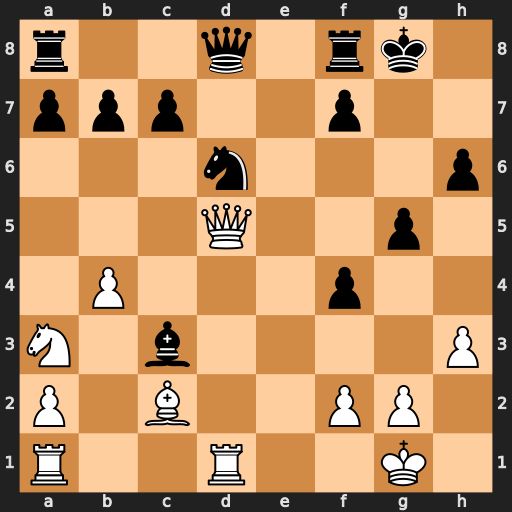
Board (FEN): r2q1rk1/ppp2p2/3n3p/3Q2p1/1P3p2/N1b4P/P1B2PP1/R2R2K1
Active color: w
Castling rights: -
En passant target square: -
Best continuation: Qd3 Re8 Qxc3